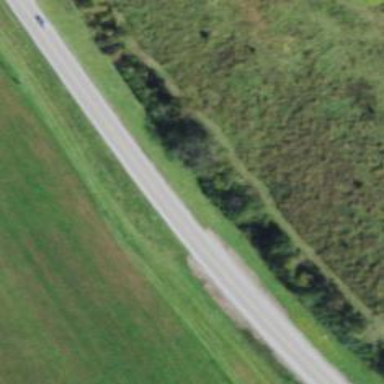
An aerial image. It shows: Secondary road with asphalt surface.